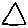
Label: triangle